Field crop: maize
Growth stage: 2
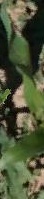
Species: maize